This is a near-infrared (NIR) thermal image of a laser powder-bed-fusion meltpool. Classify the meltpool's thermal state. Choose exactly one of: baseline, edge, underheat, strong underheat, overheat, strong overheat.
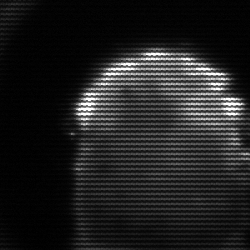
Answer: baseline